Interaction volume radius: 5 \u00c5
Interaction volume height: 10 \u00c5
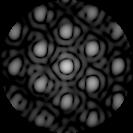
Disorder parameter: 0.1941